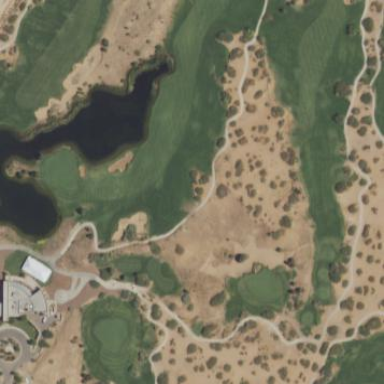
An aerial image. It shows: Water hazard in golf course. The hazard is natural water feature.